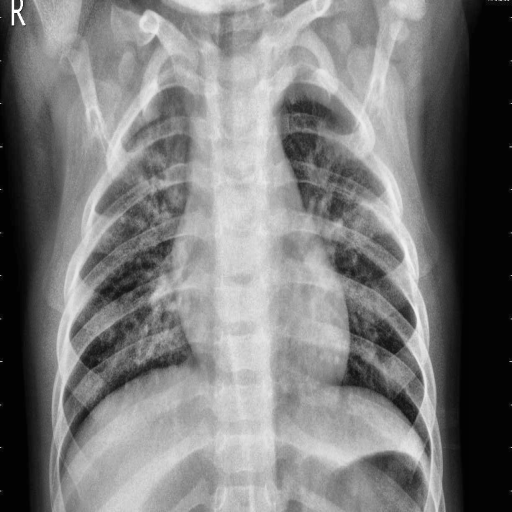
Finding: PNEUMONIA